Question: I need to draw a string over a Infragistics toolbar, and I cannot use a label since it's background will not be actually transparent (see in image).
I've managed to overlay the text as desired using DrawString method, but the problem is that the text does not resemble a label. it's thicker, aliased and for some reason black.
What should i change im my code to replicate a label's looks using the DrawString method (same font, size, forecolor) ?

And the code:
'''
FontFamily fontFamily = new FontFamily("Microsoft Sans Serif");
Font font = new Font(
fontFamily,
17,
FontStyle.Regular,
GraphicsUnit.Pixel);
SolidBrush solidBrush = new SolidBrush(SystemColors.ControlText);
drawParams.Graphics.TextRenderingHint = TextRenderingHint.AntiAlias;
drawParams.Graphics.DrawString("String Drawn with DrawString method", font, solidBrush, textEditorLoc.X, textEditorLoc.Y + 25);
'''
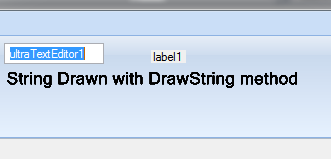
Answer: Try using <URL> class:
'''
TextRenderer.DrawString(
drawParams.Graphics,
"String Drawn with TextRenderer (GDI) method",
font,
new Point(textEditorLoc.X, textEditorLoc.Y + 25),
SystemColors.ControlText);
'''
Also leave 'TextRenderingHint' as 'SystemDefault' and use the same font size as for label.